Question: how do I delete the lines that separate rows in the list? See this image:

'''
<?xml version="1.0" encoding="utf-8"?>
<RelativeLayout
xmlns:android="http://schemas.android.com/apk/res/android"
android:layout_width="fill_parent"
android:layout_height="60dip"
android:padding="5dip">
<TextView
android:text="Cognome"
android:textAppearance="?android:attr/textAppearanceMedium"
android:textColor="#6b71f1"
android:id="@+id/personSurname"
android:layout_alignLeft="@+id/personName"
android:layout_below="@id/personName"
android:layout_alignParentBottom="true"
android:layout_width="wrap_content"
android:layout_height="wrap_content">
</TextView>
<TextView android:layout_height="wrap_content" android:textAppearance="?android:attr/textAppearanceLarge" android:id="@+id/personName" android:layout_width="wrap_content" android:text="Nome" android:layout_alignTop="@+id/personImage" android:layout_alignParentLeft="true"></TextView>
<ImageView android:layout_height="50dip" android:layout_width="50dip" android:id="@+id/personImage" android:layout_centerVertical="true" android:layout_alignParentRight="true"></ImageView>
</RelativeLayout>
'''
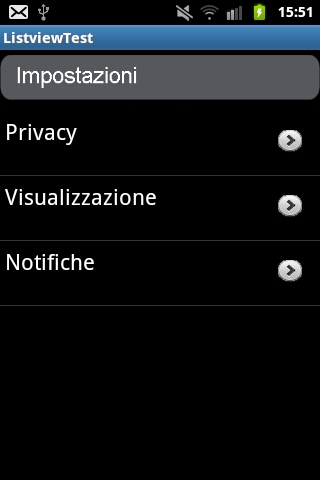
Answer: Taken from <URL>:
Set the divider of your 'ListView' to: 'android:divider="@null"'
to make it invisible.